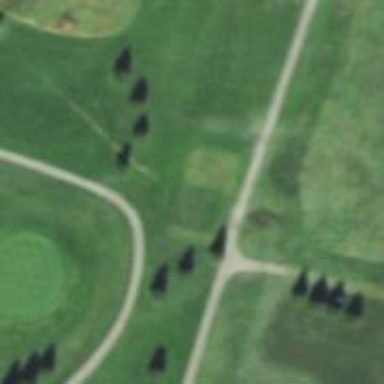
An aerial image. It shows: Golf tee.